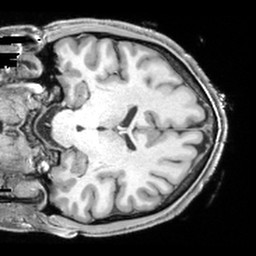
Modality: T1w
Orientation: coronal